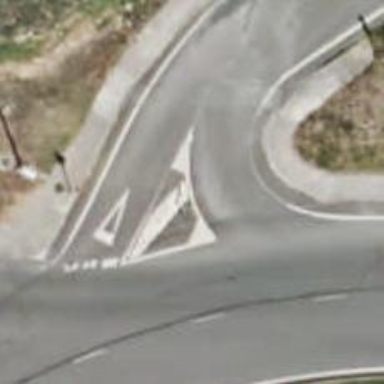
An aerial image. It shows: Road with "give way" sign.